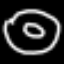
Label: donut